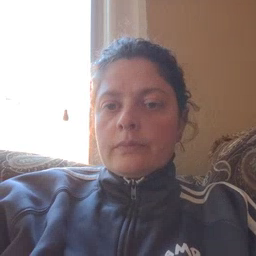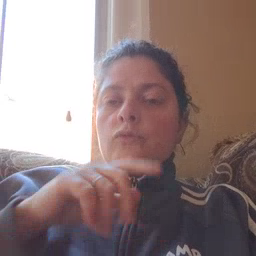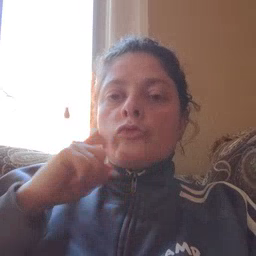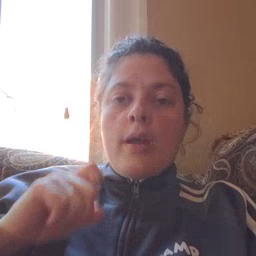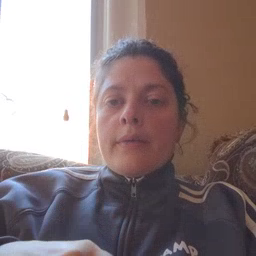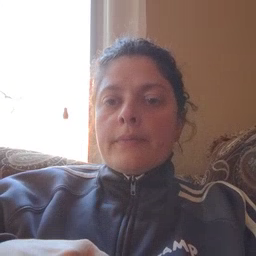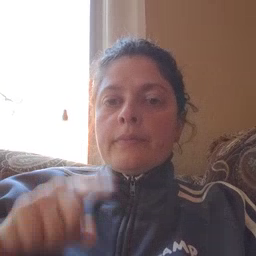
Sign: dry